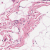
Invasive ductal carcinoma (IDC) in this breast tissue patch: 0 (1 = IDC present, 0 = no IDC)